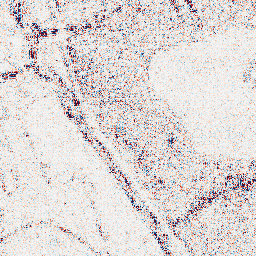
Category: wavelet
Decomposition family: wavelet_dwt
Decomposition parameters: wavelet: db8
level: 1
Upsampling method: area
Upsampling parameters: scale: 8
Upsampling scale: 8